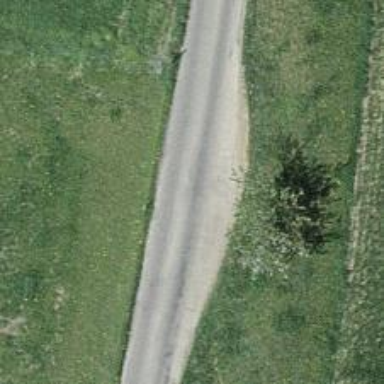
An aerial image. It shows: Passing place on the road.